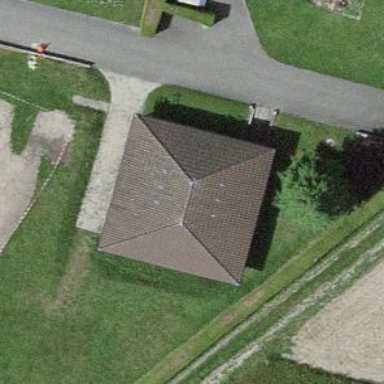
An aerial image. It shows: Shed building.